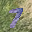
Label: 7